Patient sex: F
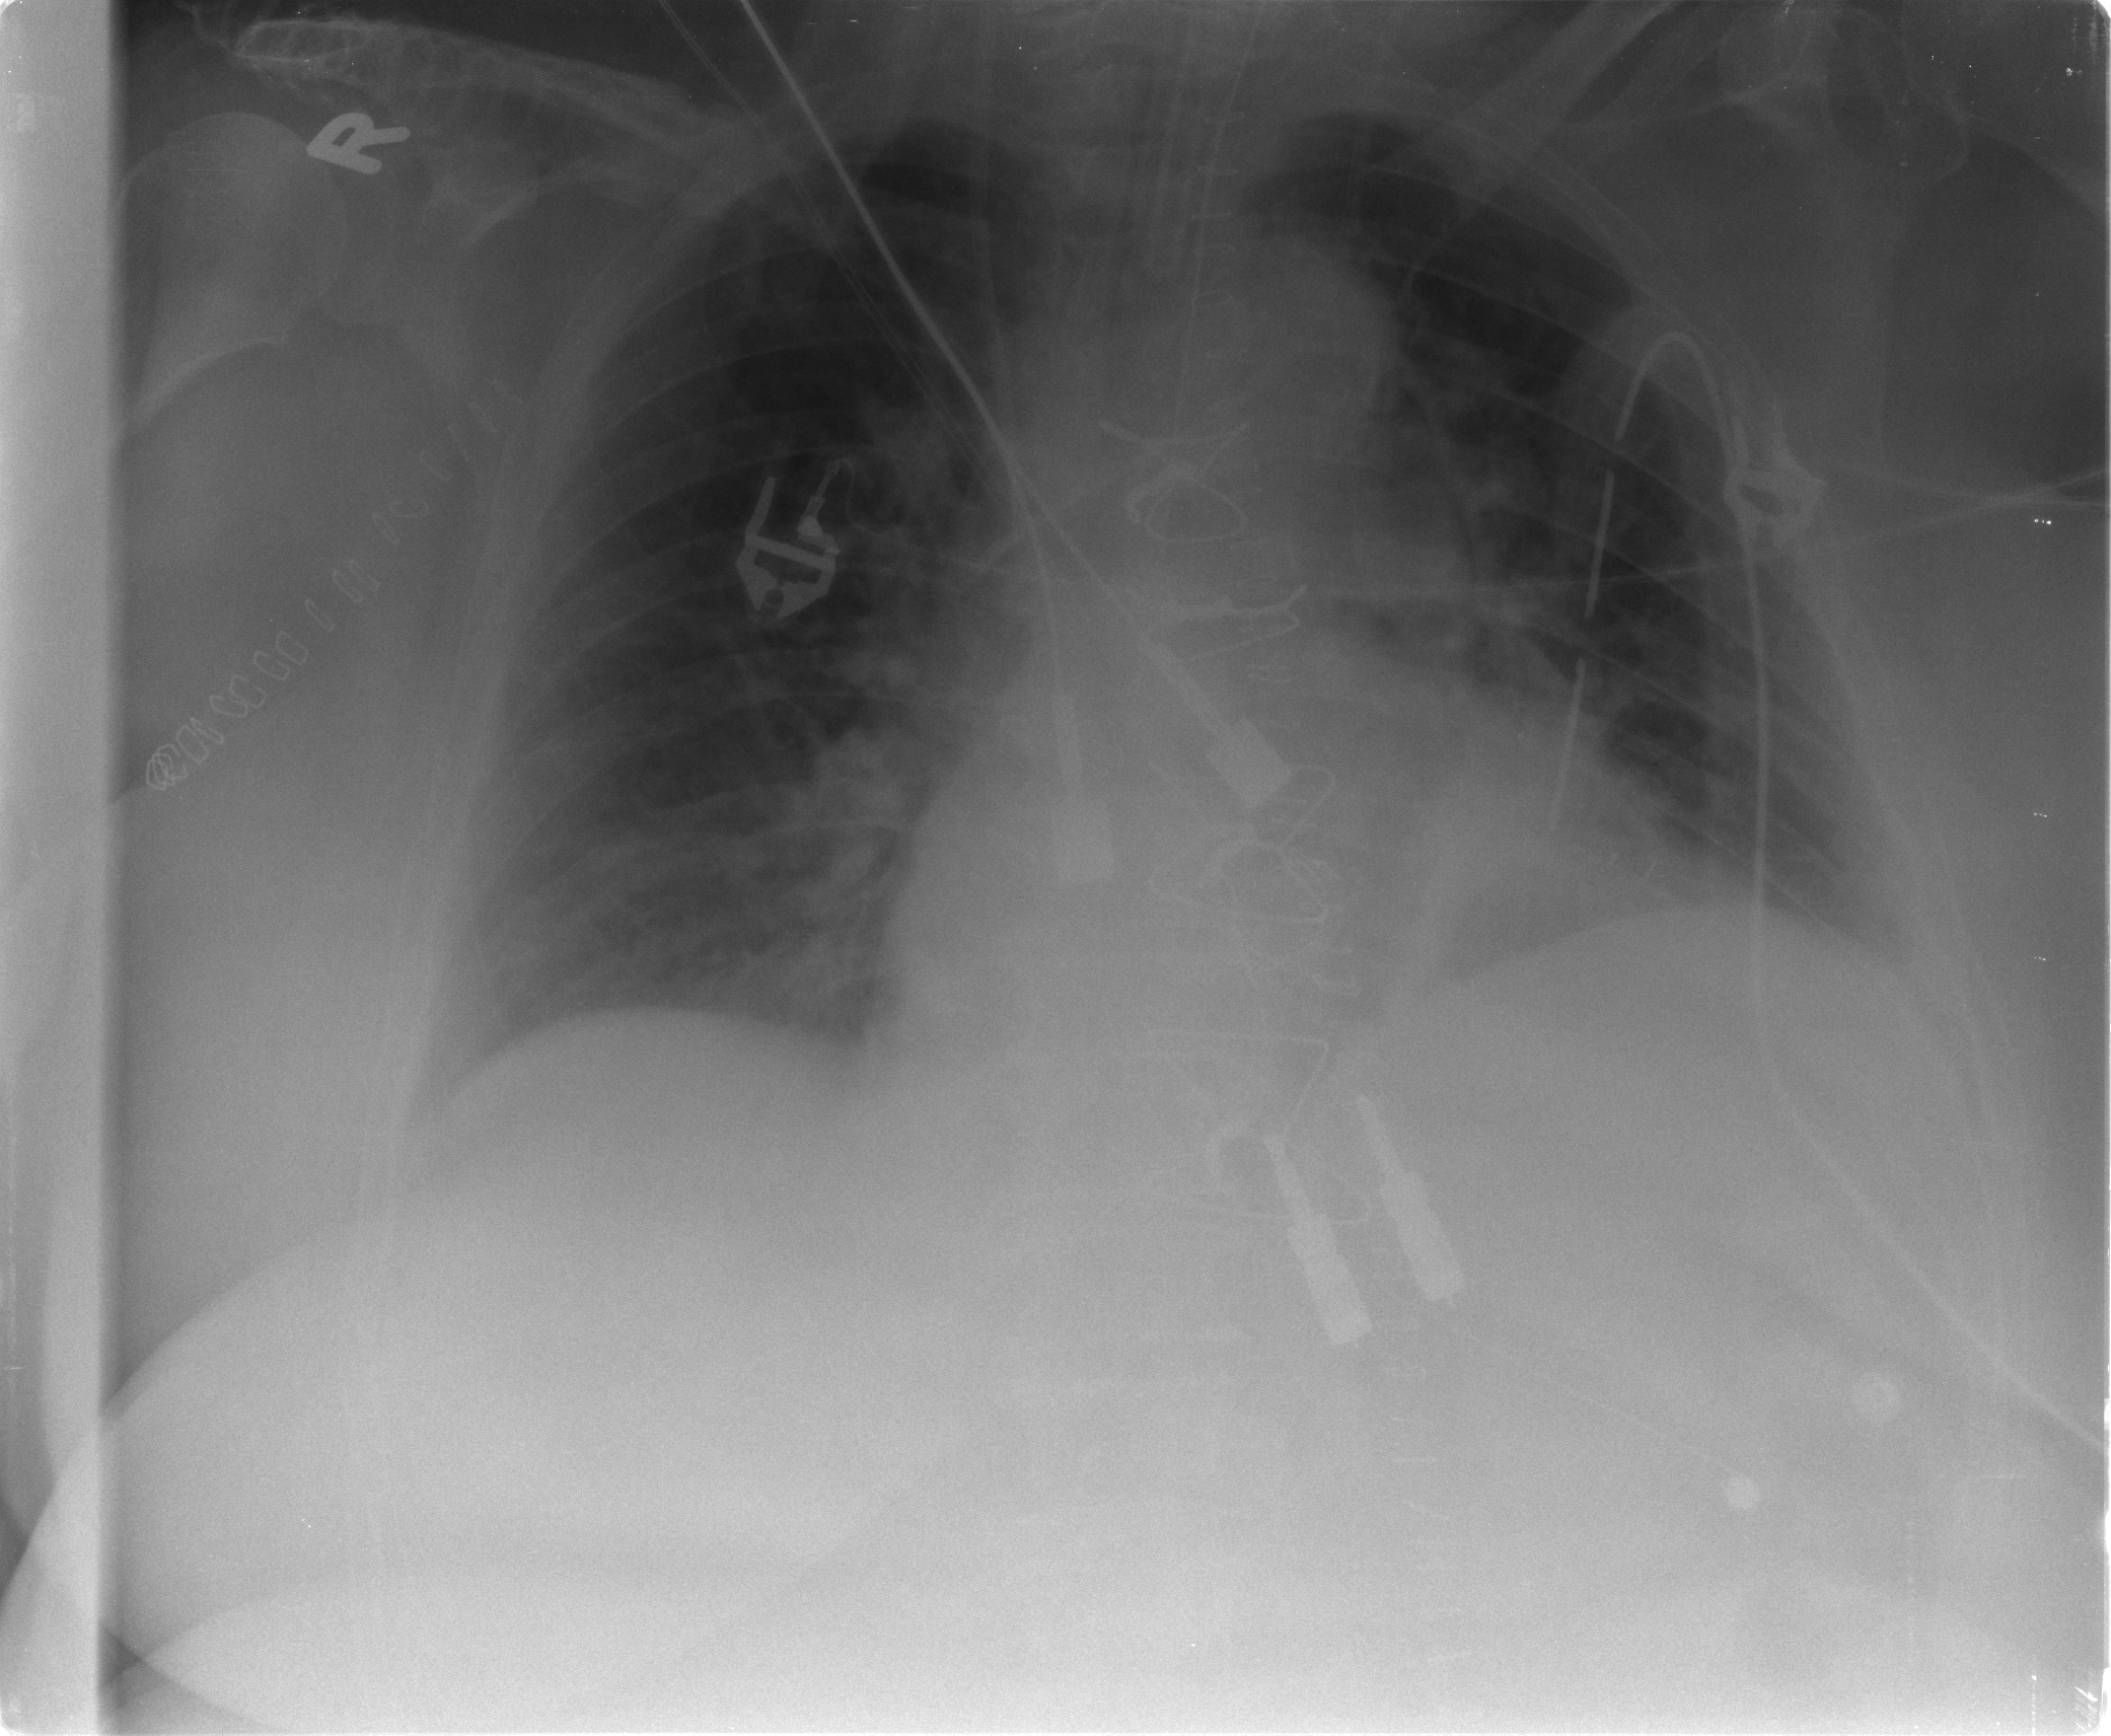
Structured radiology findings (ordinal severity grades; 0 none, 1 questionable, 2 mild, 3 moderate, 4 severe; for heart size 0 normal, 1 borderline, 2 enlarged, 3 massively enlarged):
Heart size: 2
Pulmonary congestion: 2
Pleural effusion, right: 0
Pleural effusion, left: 1
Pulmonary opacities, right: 0
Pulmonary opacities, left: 2
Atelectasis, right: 2
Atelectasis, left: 2